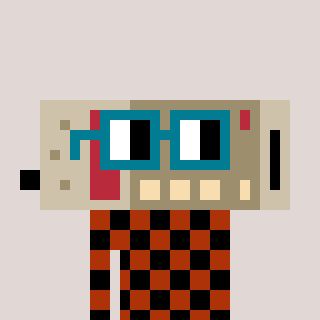
a pixel art character with square dark green glasses, a cordless phone-shaped head and a hotbrown-colored body on a warm background